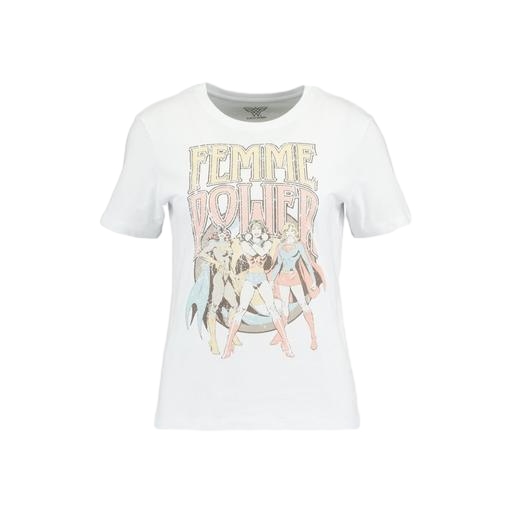
white femme tee, graphic t-shirt, graphic tee, white background